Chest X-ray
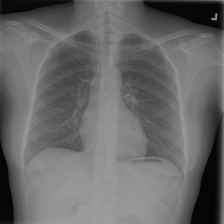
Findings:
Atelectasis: negative
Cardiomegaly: negative
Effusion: negative
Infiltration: negative
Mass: negative
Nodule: negative
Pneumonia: negative
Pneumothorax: negative
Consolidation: negative
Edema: negative
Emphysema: negative
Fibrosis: negative
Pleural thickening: negative
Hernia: negative